Question: I've got a for loop inside a for loop. The first loop should get a username, get their rating, append them to the same list item, then start over with the next username, rating, append, and so on and so forth until it's gone through ever user in the friends list.
'''
//Get usernames
var current = Parse.User.current();
var relation = current.relation("FriendRelations");
relation.query().find({
success: function(results) {
for (var i = 0; i < results.length; i++) {
//This shouldn't increment until the rating has been retrieved in the
// next function.
theuser = results[i].getUsername();
$('ul').prepend('<li id = "frienditems_' + i + '"><div id ="friendname">' +
results[i].getUsername() + '</div></li>');
//Get friend's rating.
//This is a query within a query.
var GameScore = Parse.Object.extend("Rating");
var query = new Parse.Query(GameScore);
query.equalTo("user", results[i].getUsername());
query.find({
success: function(result) {
//The log just outputs the last user's name each time, because I guess the
//other function already looped through completely, so it's forever set to the last one?**
console.log(theuser);
for (var y = 0; y < result.length; y++) {
var object = result[y].get("Rating");
//Logging the rating.
console.log("Rating:" + object);
$('#frienditems_' + y).append('<p class="friendrating">' + object + '</p>');
}
},
error: function(error) {}
});
}
}
});
'''
Here is my console.log:
'''
John
Rating:5
John
Rating:50
John
Rating:43
John
Rating:80
'''
'''
George
Rating:5
Smith
Rating:50
Robert
Rating:43
John
Rating:80
'''
Can anyone help? I've looked at other questions, but I can't figure out how to apply them to my situation. I wish I could at least access the first functions results within the second function.
Mihail's answer really helped me out. The console log now shows data being retrieved in the correct order. But it's still not all appending to its respective list item:

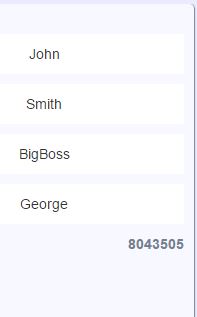
Answer: Your issue is caused by the asynchronous call to query.find(). You practically order the browser to retrieve your information from the cloud database and tell him what to do with the result if it retrieves anything successfully, while the code continues execution (in your case, the for loop still iterates through the first collection).
By the time the first request ends, for reaches the end and because the second query's success is in the scope of the first, the variable theuser is still instantiated and has the last value available.
To prevent that, you can change the scope of the variable using a function call with your parameter. I've rewritten your code and it looks like this:
'''
var current = Parse.User.current();
var relation = current.relation("FriendRelations");
var $ul = $('ul')
relation.query().find({
success:function(results){
for(var i = 0; i < results.length; i++) {
theuser = results[i].getUsername();
// you can use <<var $friendrating = $("<li id='frienditems_" + i"'/>").html(...... >>
var $friendrating = $(document.createElement("li")).attr("id", "frienditems_" + i).html('<div class="friendname">' + results[i].getUsername() + '</div>')
$ul.prepend($friendrating);
getUserRating(theuser, $friendrating);
}
}
});
function getUserRating(theUser, $node) {
//Get friend's rating.
//This is a query within a query.
var GameScore = Parse.Object.extend("Rating");
var query = new Parse.Query(GameScore);
query.equalTo("user", theUser);
query.find({
success: function(result) {
//The log just outputs the last user's name each time, because I guess the
//other function already looped through completely, so it's forever set to the last one?**
console.log(theUser);
for (var y = 0; y < result.length; y++) {
var object = result[y].get("Rating");
//Logging the rating.
console.log("Rating:" +object);
$node.append('<p class="friendrating">' + object + '</p>');
}
},
error: function(error) {
}
});
}
'''
Please, be advised that i haven't tested it and i'm not 100% sure it will work on the first try.